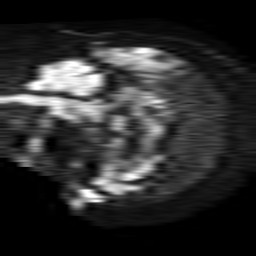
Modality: TRACE
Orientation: sagittal
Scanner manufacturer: philips
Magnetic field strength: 1.5 T
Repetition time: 4.6 s
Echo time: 0.08517 s